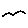
Label: bird